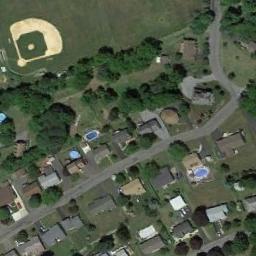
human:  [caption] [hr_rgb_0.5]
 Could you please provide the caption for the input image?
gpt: A baseball diamond on the lawn and the medium residential area beside .

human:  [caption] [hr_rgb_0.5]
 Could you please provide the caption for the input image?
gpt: A baseball diamond is next to many buildings and trees .

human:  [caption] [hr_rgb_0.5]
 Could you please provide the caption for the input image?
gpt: The baseball field is surrounded by neat rows of small houses .

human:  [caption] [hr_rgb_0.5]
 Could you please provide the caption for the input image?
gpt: Many buildings are next to  the  baseball diamond .

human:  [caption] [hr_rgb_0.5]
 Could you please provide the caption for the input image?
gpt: There is a baseball diamond in the grass surrounded by the houses, Roads and trees .